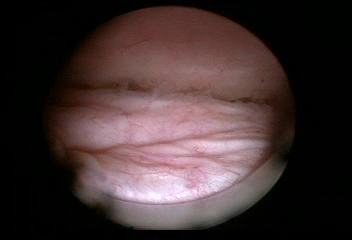
Modality: WLC
Class: Normal mucosa
Bladder cancer association: No